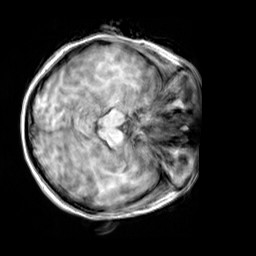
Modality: T1w
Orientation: axial
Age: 25
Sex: female
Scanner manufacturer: siemens
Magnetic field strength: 3 T
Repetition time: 2.3 s
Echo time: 0.00303 s